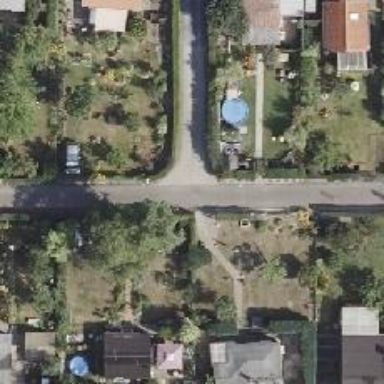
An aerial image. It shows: Living street.